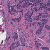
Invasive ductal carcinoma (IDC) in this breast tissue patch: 0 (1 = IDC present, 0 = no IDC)